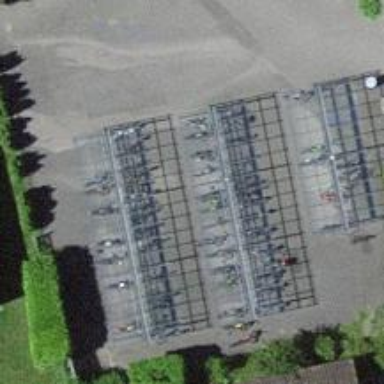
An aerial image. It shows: Bicycle parking facility.